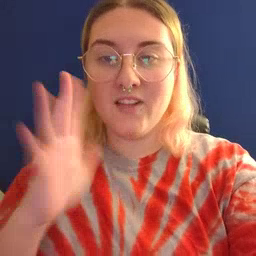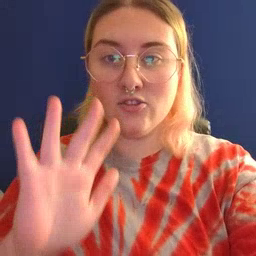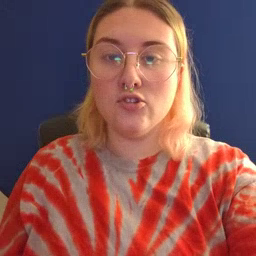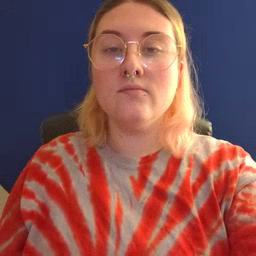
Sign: finish